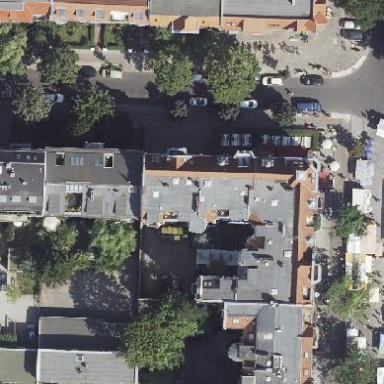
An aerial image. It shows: The building consists of apartments and has unique double saltbox roof shape.